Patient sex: F
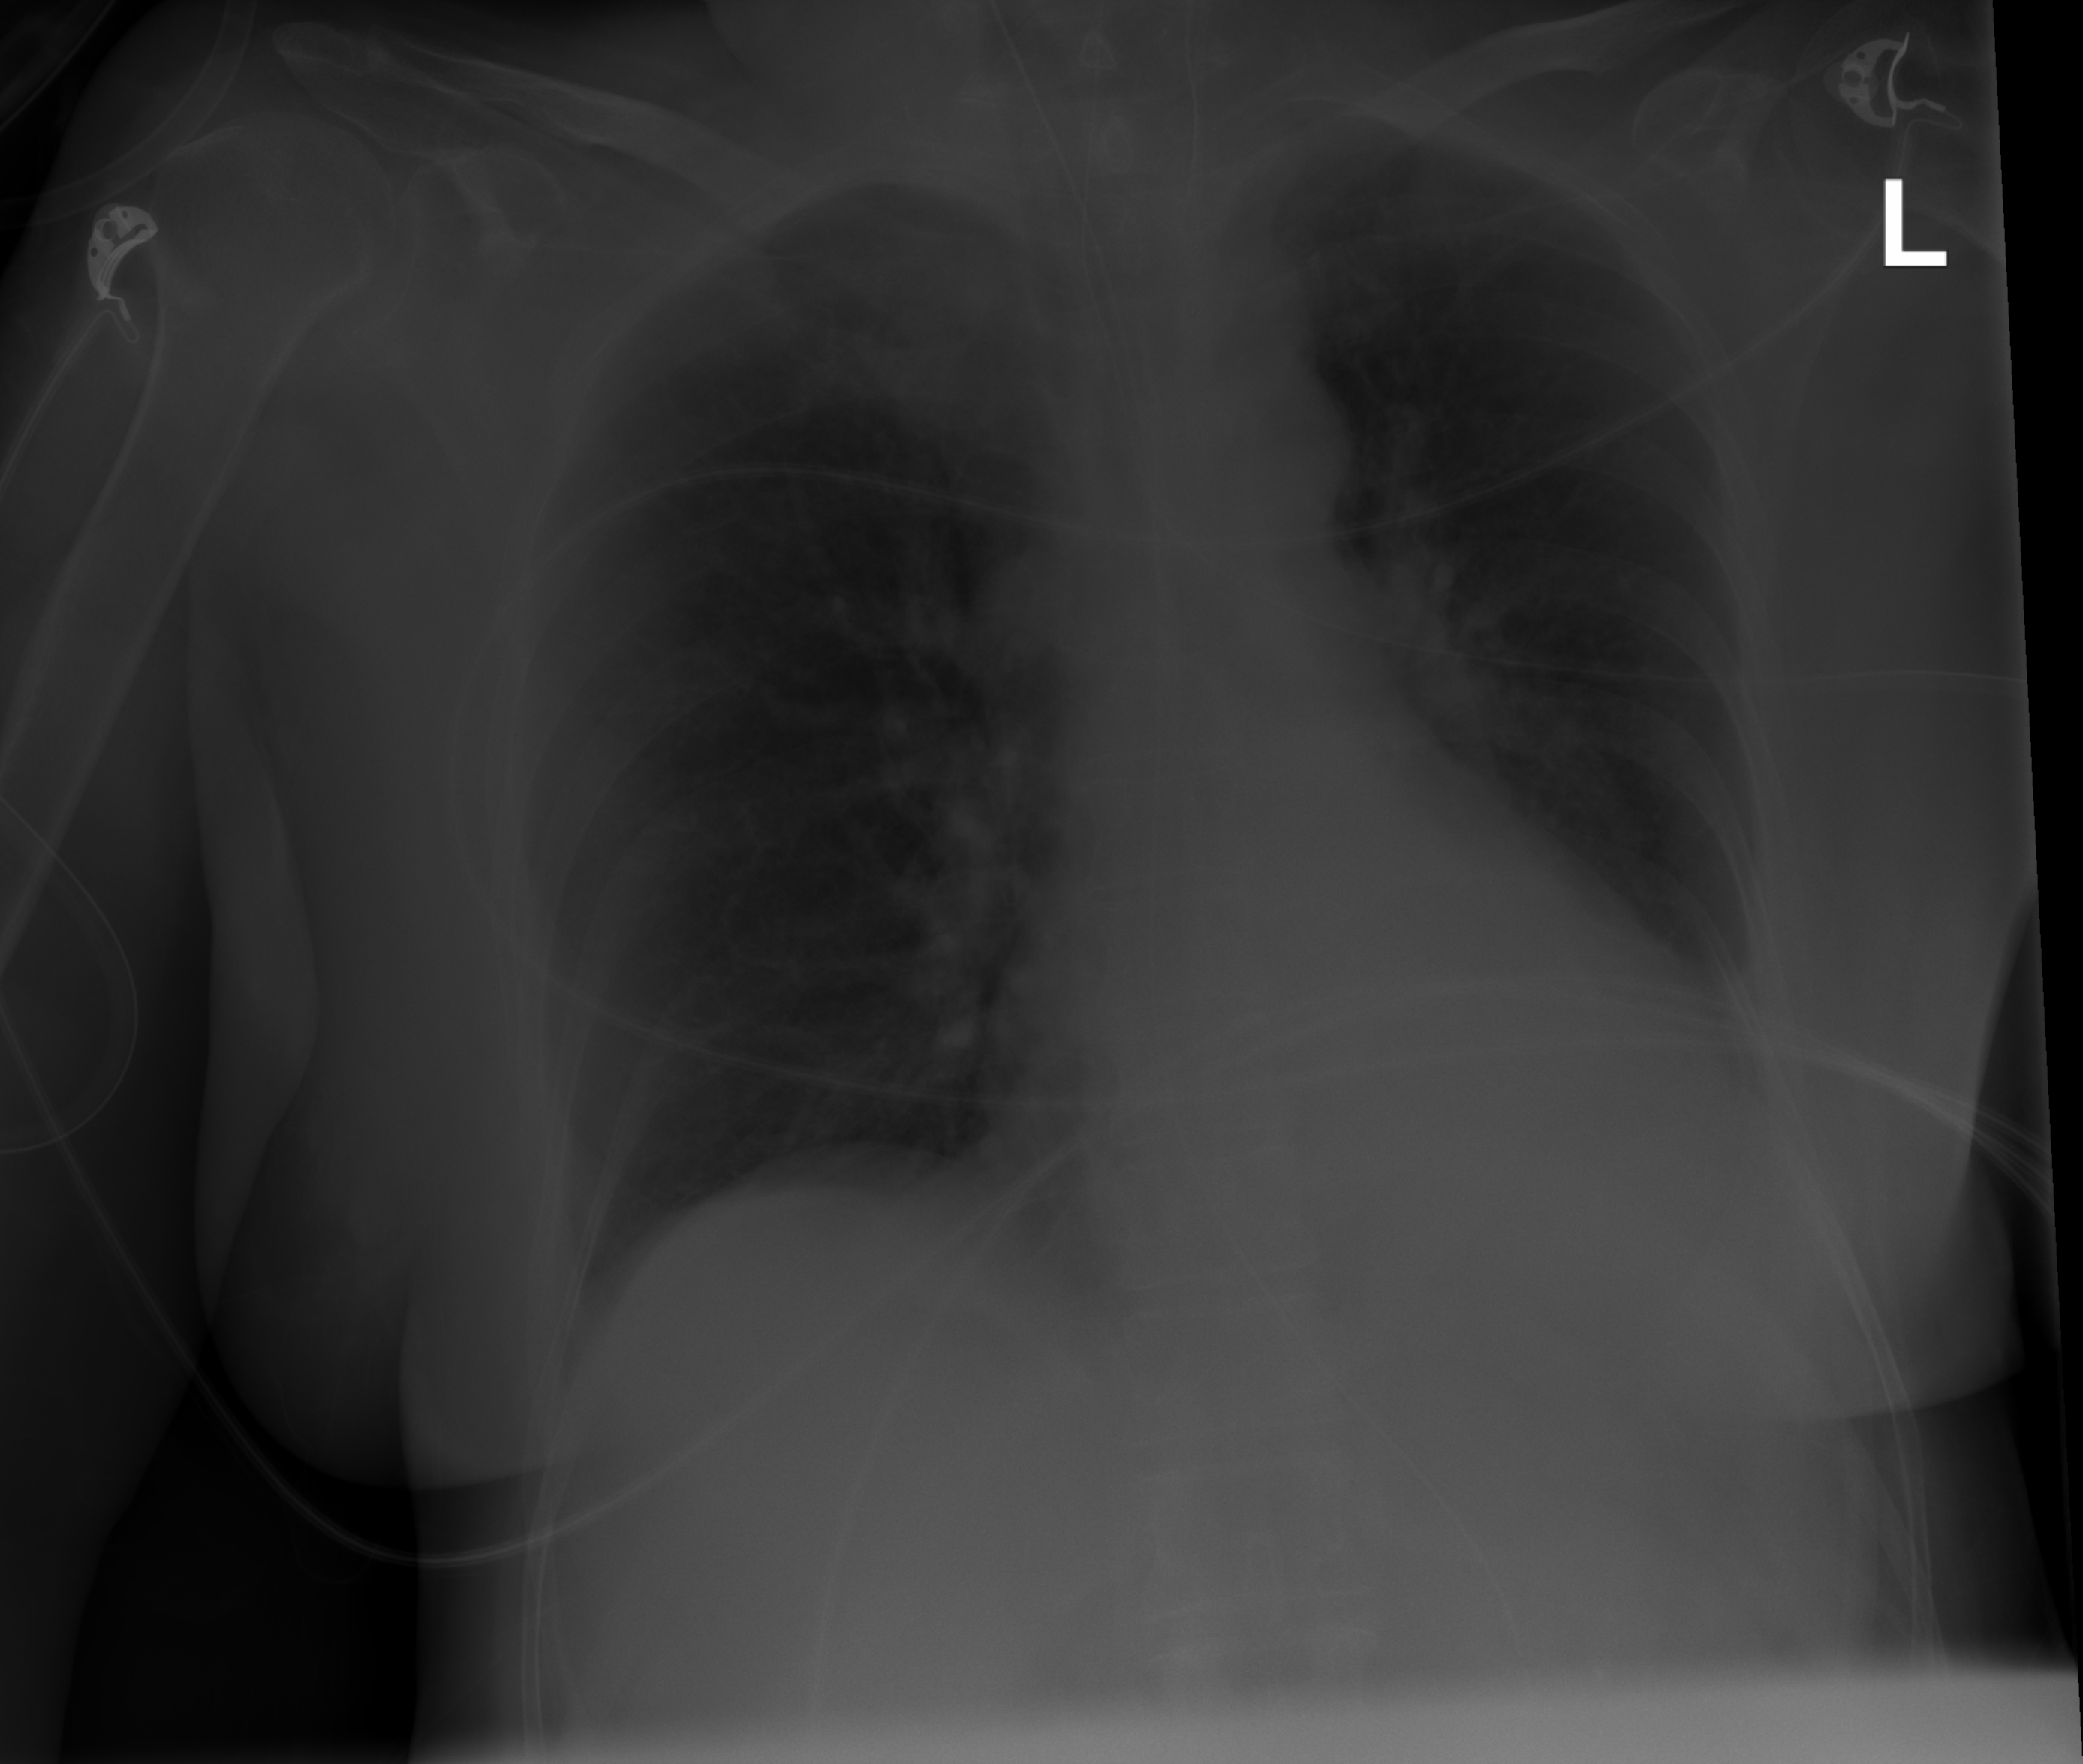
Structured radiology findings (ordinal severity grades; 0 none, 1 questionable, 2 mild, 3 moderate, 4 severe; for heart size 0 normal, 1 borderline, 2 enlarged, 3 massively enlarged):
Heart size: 0
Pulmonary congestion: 0
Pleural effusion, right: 0
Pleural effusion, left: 1
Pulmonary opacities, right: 0
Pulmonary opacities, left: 2
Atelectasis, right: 0
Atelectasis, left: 2